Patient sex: M
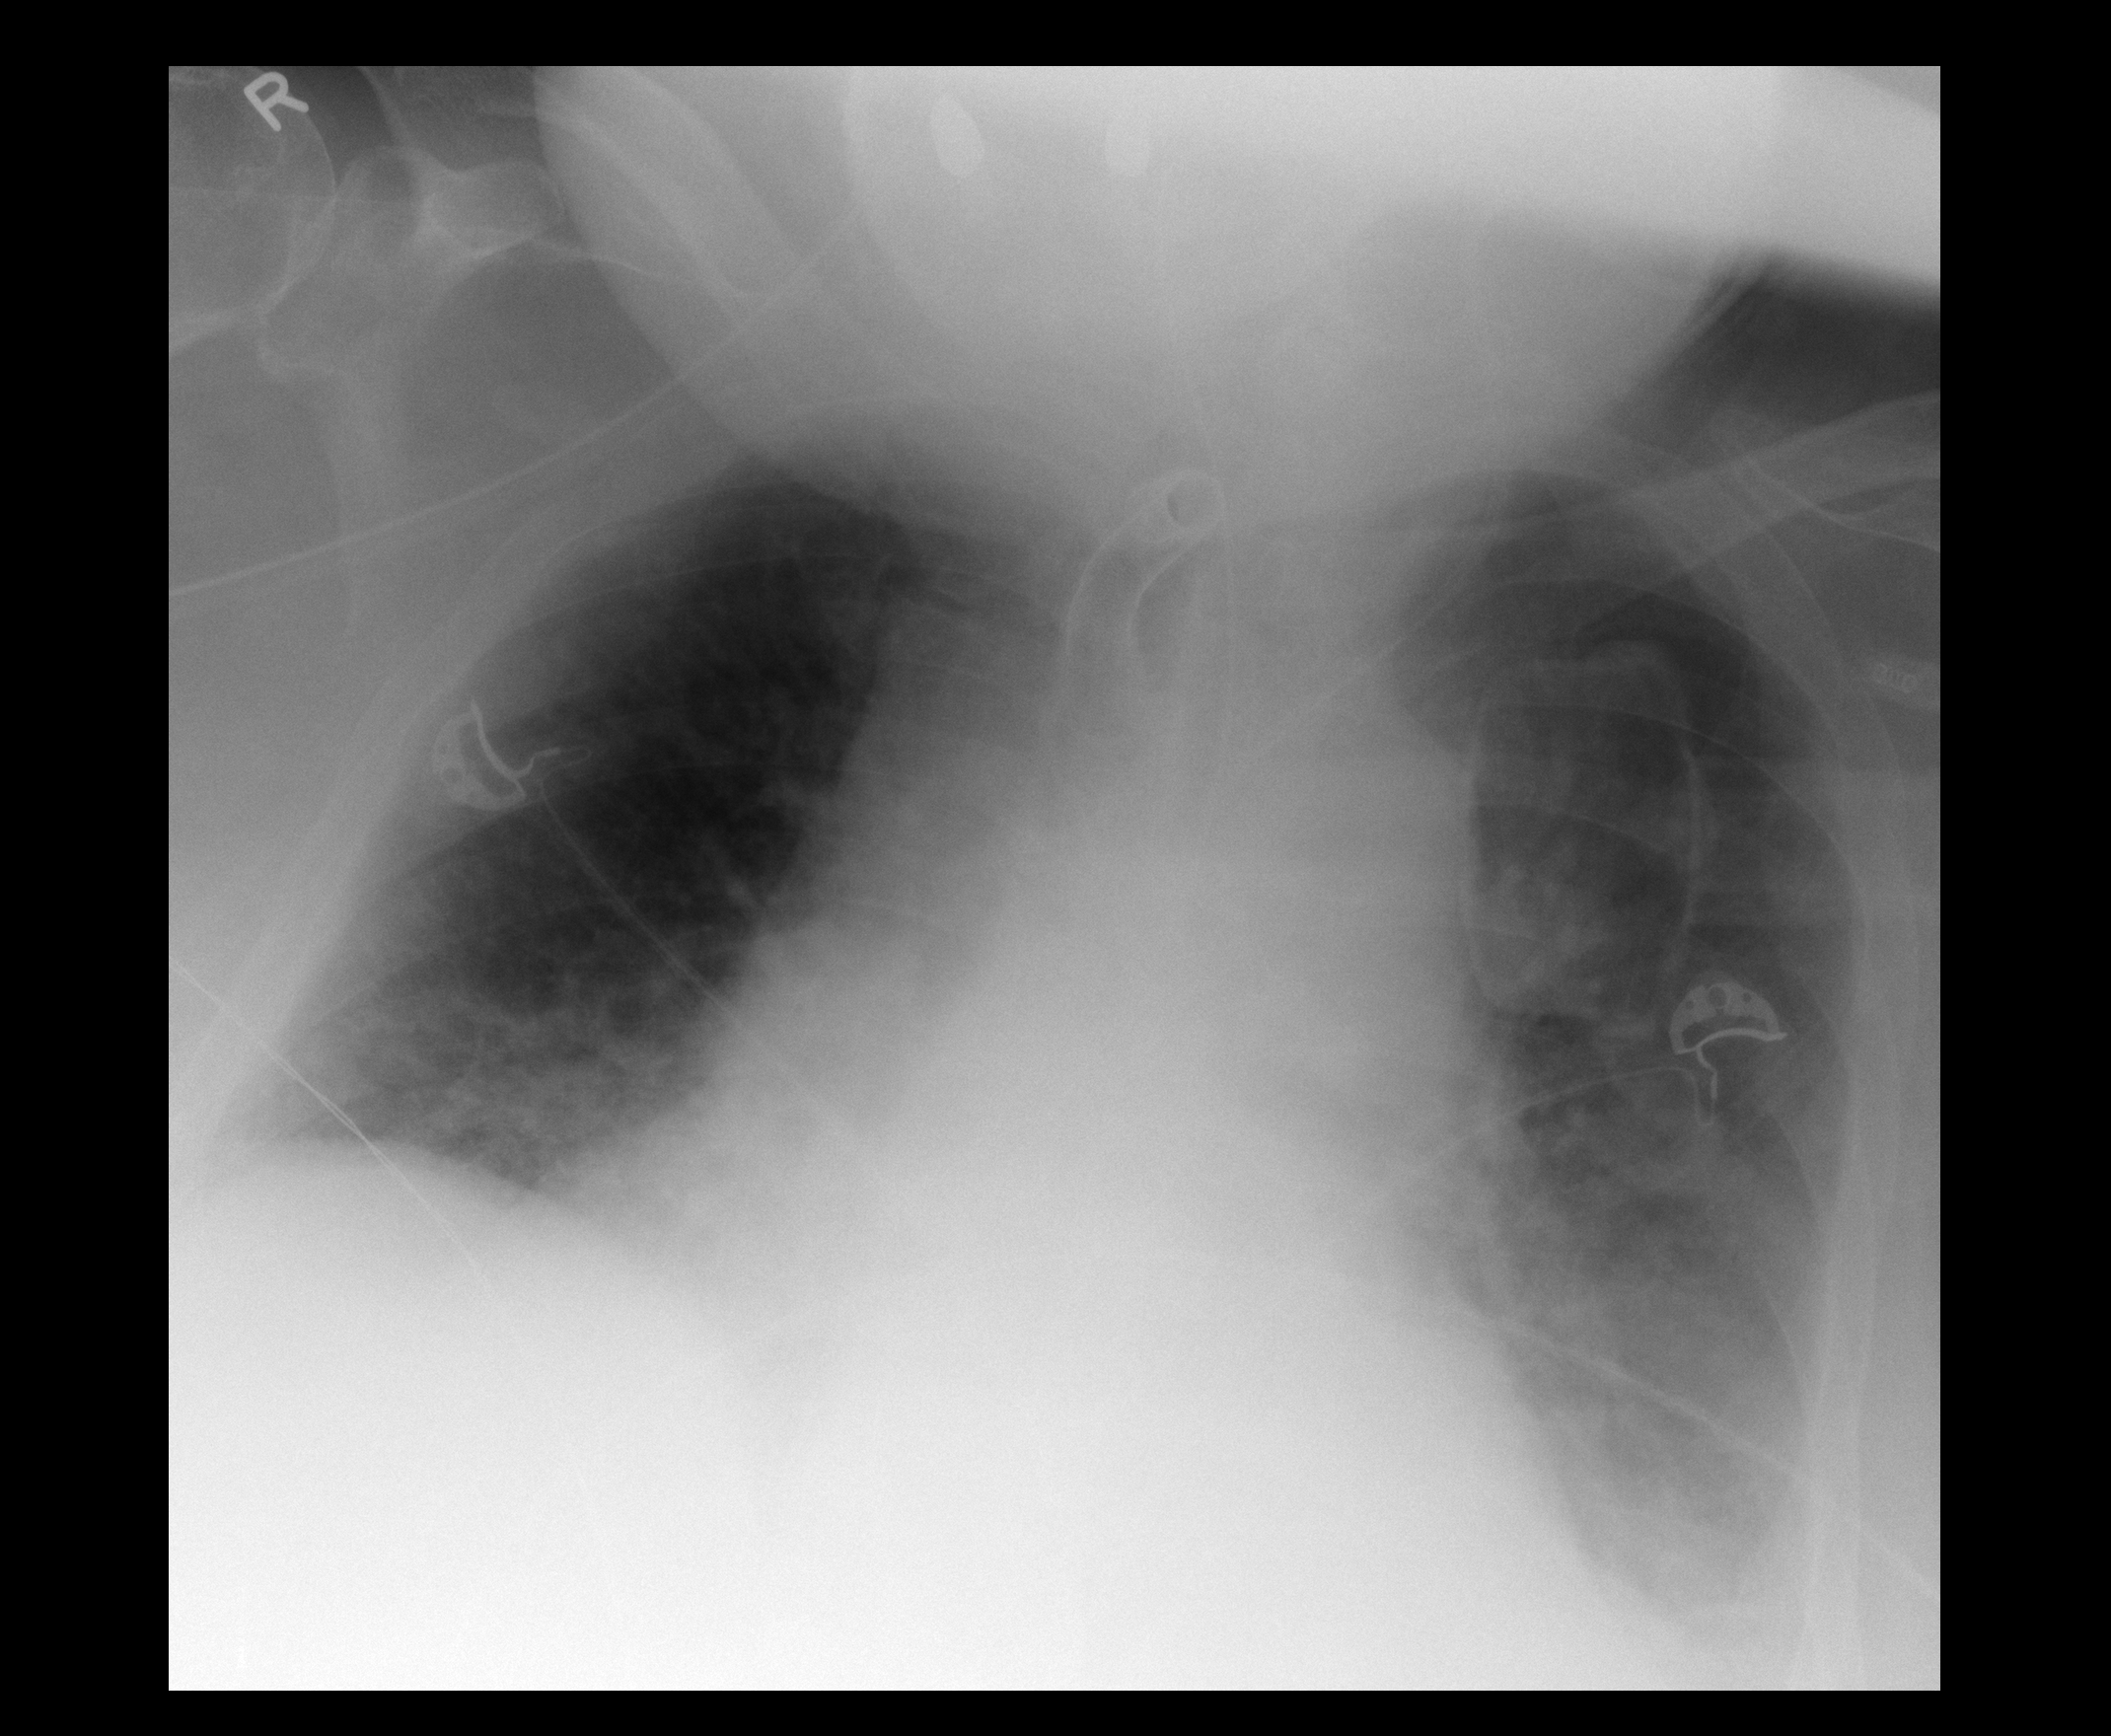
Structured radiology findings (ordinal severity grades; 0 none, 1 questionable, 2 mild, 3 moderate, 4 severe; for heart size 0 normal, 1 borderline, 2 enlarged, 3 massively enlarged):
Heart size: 2
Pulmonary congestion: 2
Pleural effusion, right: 0
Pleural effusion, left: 2
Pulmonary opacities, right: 2
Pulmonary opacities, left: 2
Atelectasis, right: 2
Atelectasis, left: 2